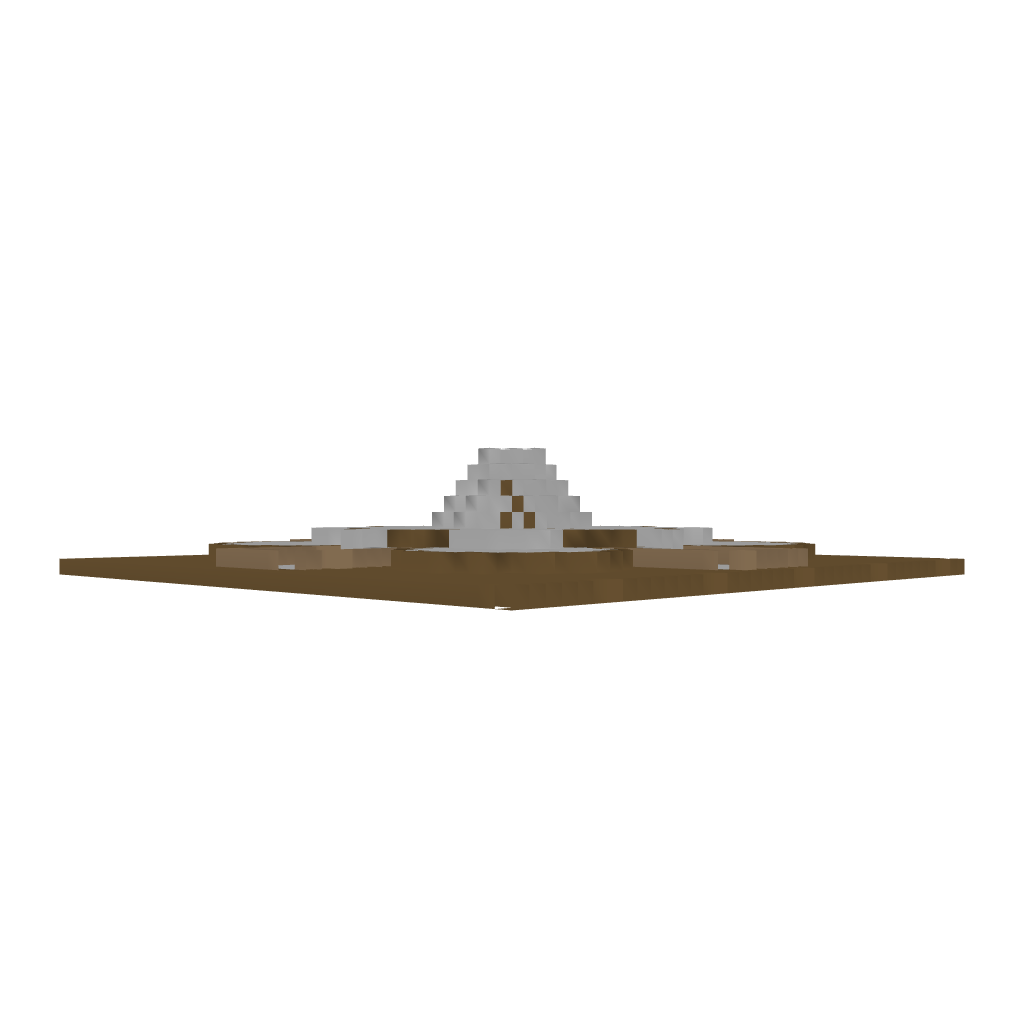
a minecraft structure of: Rustic Water Source